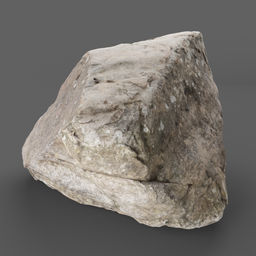
Label: nature